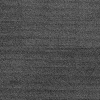
Atmospheric dust classification: dusty